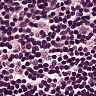
Metastatic tissue present: no